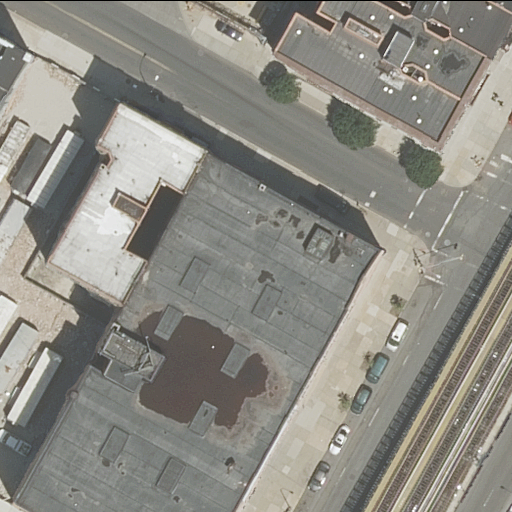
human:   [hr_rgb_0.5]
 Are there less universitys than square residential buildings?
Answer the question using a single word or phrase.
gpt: no

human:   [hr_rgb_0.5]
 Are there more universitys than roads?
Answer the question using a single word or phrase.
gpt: no

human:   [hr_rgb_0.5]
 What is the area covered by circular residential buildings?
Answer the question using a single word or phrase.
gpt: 0m2

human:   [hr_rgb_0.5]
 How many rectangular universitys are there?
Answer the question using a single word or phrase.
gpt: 1

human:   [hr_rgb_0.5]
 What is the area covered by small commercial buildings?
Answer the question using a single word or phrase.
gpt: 0m2

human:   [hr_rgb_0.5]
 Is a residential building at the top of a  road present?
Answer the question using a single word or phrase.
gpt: yes

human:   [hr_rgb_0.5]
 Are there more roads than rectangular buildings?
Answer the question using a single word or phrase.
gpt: no

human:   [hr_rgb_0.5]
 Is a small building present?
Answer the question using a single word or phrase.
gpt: yes

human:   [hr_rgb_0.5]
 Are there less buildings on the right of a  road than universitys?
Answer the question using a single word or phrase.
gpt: no

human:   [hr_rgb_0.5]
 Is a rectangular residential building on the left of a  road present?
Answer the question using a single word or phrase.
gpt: yes

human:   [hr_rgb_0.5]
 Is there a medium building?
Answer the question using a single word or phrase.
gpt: yes

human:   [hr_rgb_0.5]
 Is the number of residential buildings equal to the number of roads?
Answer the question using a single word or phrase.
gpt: no

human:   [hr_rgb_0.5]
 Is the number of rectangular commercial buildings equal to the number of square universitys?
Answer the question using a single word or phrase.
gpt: yes

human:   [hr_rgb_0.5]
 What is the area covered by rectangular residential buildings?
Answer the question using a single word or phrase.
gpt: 1252m2

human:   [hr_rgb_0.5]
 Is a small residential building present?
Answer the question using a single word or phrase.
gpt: yes

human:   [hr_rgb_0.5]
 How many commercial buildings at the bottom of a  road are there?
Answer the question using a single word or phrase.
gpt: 0

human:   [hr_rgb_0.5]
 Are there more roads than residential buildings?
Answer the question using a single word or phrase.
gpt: no

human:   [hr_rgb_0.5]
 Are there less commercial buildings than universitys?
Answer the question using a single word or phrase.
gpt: yes

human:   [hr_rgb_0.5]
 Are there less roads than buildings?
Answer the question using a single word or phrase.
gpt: yes

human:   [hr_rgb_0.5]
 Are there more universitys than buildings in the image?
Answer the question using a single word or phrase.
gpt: no

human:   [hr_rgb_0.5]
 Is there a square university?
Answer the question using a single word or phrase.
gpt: no

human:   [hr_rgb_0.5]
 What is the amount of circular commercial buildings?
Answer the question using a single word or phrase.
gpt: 0

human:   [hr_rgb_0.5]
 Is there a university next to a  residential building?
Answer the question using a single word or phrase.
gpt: yes

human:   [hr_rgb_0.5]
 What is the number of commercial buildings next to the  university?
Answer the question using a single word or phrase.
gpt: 0

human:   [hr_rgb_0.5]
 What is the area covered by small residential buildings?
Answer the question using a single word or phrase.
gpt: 51m2

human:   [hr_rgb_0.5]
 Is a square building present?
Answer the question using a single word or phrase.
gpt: no

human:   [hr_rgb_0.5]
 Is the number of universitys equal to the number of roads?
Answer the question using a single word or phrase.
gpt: no

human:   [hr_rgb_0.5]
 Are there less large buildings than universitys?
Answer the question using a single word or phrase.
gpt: no

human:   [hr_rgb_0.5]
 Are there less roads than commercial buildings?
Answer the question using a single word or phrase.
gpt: no

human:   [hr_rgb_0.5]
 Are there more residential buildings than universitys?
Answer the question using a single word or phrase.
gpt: yes

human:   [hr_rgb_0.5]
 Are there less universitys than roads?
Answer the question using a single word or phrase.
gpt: yes

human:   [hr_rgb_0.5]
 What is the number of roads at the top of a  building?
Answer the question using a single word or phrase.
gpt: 2

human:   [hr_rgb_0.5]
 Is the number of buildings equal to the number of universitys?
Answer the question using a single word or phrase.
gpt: no

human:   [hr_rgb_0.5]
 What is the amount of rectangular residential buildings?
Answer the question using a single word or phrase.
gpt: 5

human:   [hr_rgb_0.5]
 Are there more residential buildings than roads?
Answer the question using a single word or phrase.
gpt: yes

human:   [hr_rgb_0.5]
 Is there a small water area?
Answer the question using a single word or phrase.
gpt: no